Question: I seem to have the same problem mentioned <URL>. The solution in that link was drastically decreasing the FOV to 10, which seems to make my scene be quite shallow in the z direction. Somebody else mentioned that the aspect ratio may be off, but I'm not very sure about that:
'''
gluPerspective(60, (GLfloat)width / (GLfloat)height, 1, -200);
'''
Anyways, at an FOV of 60, my scene looks like this:

Changing it to 45 helps, but the spheres still look distorted near the edges. Why is this? Is this distortion inevitable?
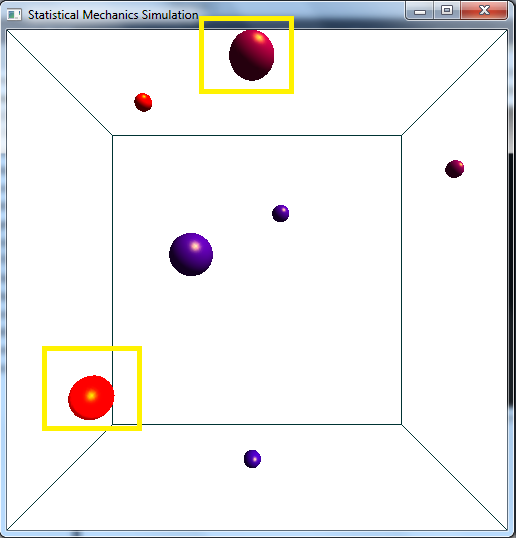
Answer: > Why is this?
This is the way a affine perspective projection works.
> Is this distortion inevitable?
In the case of a affine projection yes.
However using a vertex shader you can implement angle based projections. However those require the geometry to be sufficiently tesselated. Long straigt edges (like those of your background box) must be broken down. A tesselation shader can help. Another way is to render into a cube map 5 quadratic views of 90deg FOV, then draw from that cubemap a angular projection.